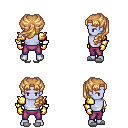
a pixel art fantasy rpg character, male body template, dark elf, purple skin, gold arm armor, magenta pants, light blonde princess hairstyle, gold gloves, white slippers, four views (front, back, left, right), 2x2 character sprite sheet, small pixel art, hard edges, no anti-aliasing